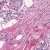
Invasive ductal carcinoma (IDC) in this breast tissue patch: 1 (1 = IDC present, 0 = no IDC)